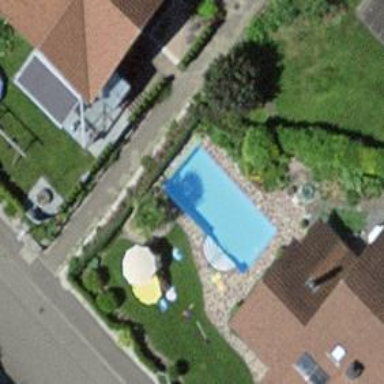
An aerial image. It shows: Swimming pool located in leisure land.